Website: walmart
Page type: account-selection
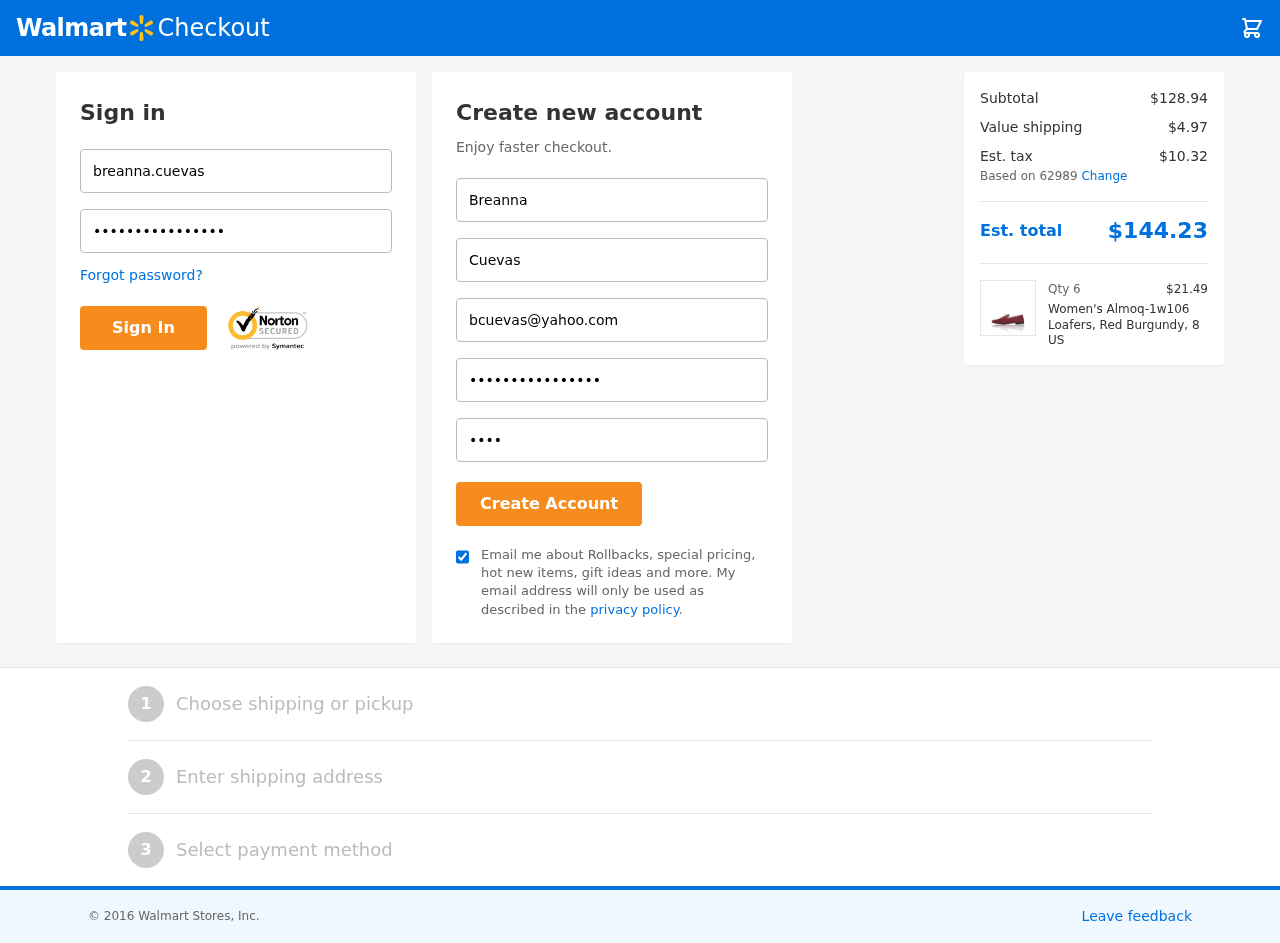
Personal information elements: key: PII_EMAIL
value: bcuevas@yahoo.com
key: PII_FIRSTNAME
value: Breanna
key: PII_LASTNAME
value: Cuevas
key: PII_LOGIN_USERNAME
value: breanna.cuevas
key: PII_POSTCODE
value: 62989
Product elements: key: PRODUCT1_NAME
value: Women's Almoq-1w106 Loafers, Red Burgundy, 8 US
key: PRODUCT1_PRICE
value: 21.49
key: PRODUCT1_QUANTITY
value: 6
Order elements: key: ORDER_SUBTOTAL
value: $128.94
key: ORDER_SHIPPING_COST
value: $4.97
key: ORDER_TAX
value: $10.32
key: ORDER_TOTAL
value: $144.23